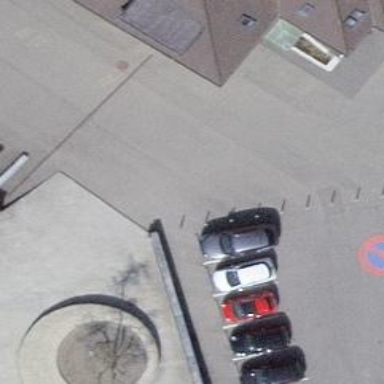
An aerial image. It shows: Bollard.